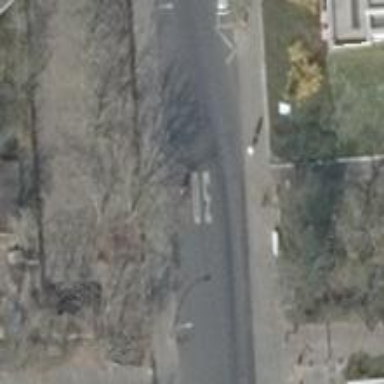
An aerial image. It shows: Public transport stop position.